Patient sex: F
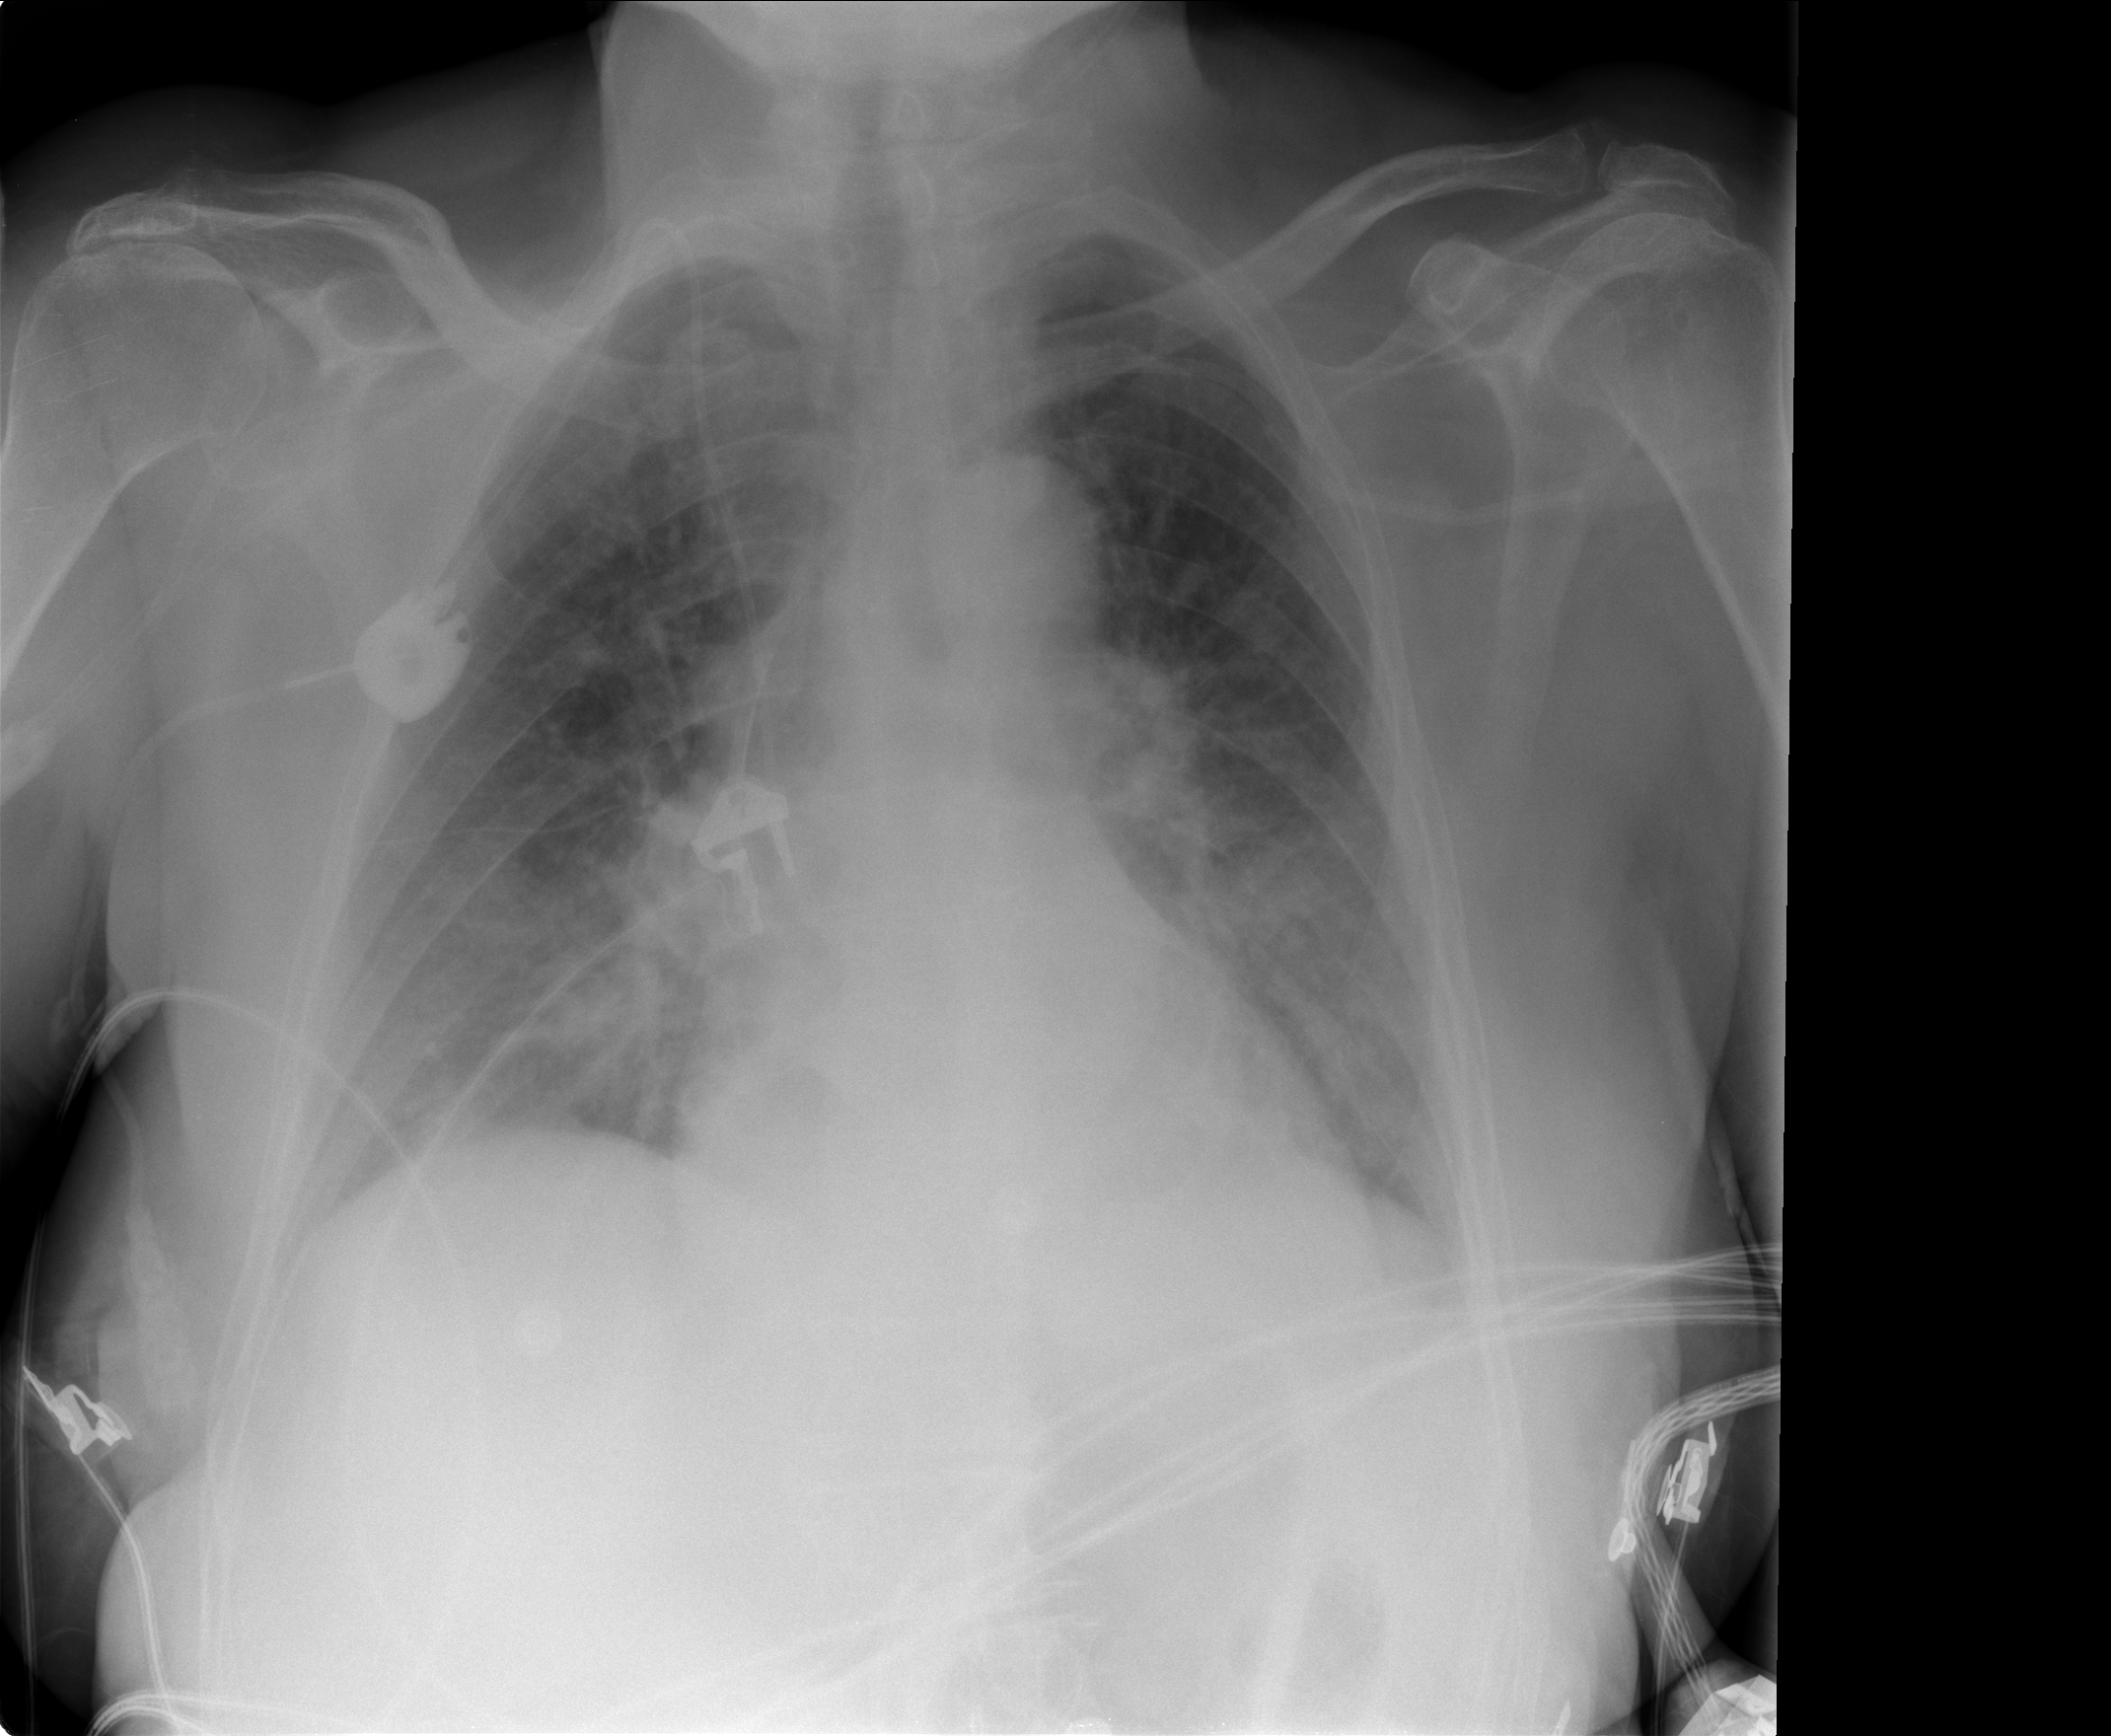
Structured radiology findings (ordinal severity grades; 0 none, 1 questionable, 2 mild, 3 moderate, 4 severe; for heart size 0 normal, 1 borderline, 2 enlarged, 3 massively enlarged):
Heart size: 0
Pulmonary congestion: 1
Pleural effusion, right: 0
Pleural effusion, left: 1
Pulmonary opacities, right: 1
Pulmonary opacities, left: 1
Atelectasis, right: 2
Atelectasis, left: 2